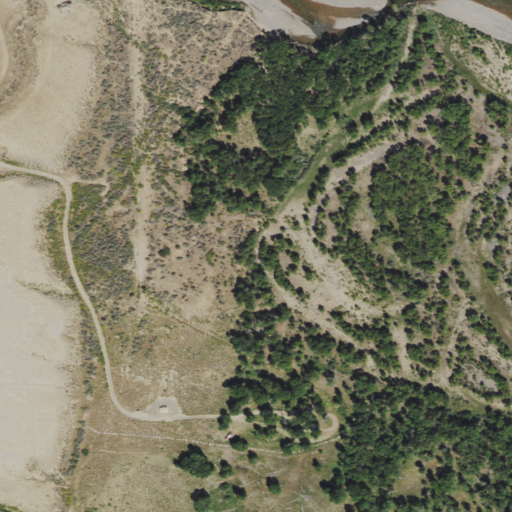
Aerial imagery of valley in Wyoming named Pease Draw containing shrub, herbaceous wetlands, woody wetlands, and open water